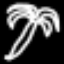
Label: palm tree